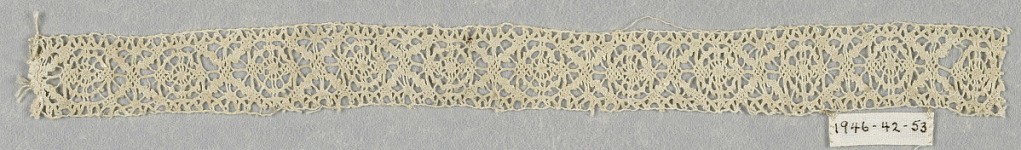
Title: Band
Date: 17th century
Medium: linen Technique: bobbin lace, continuous braid-like
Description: Design of curving lines forming medallions around circular ornament.